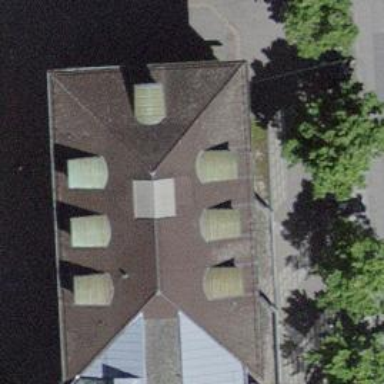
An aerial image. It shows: Retail building with hipped roof made of roof tiles.